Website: bh-photo
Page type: customer-info-address
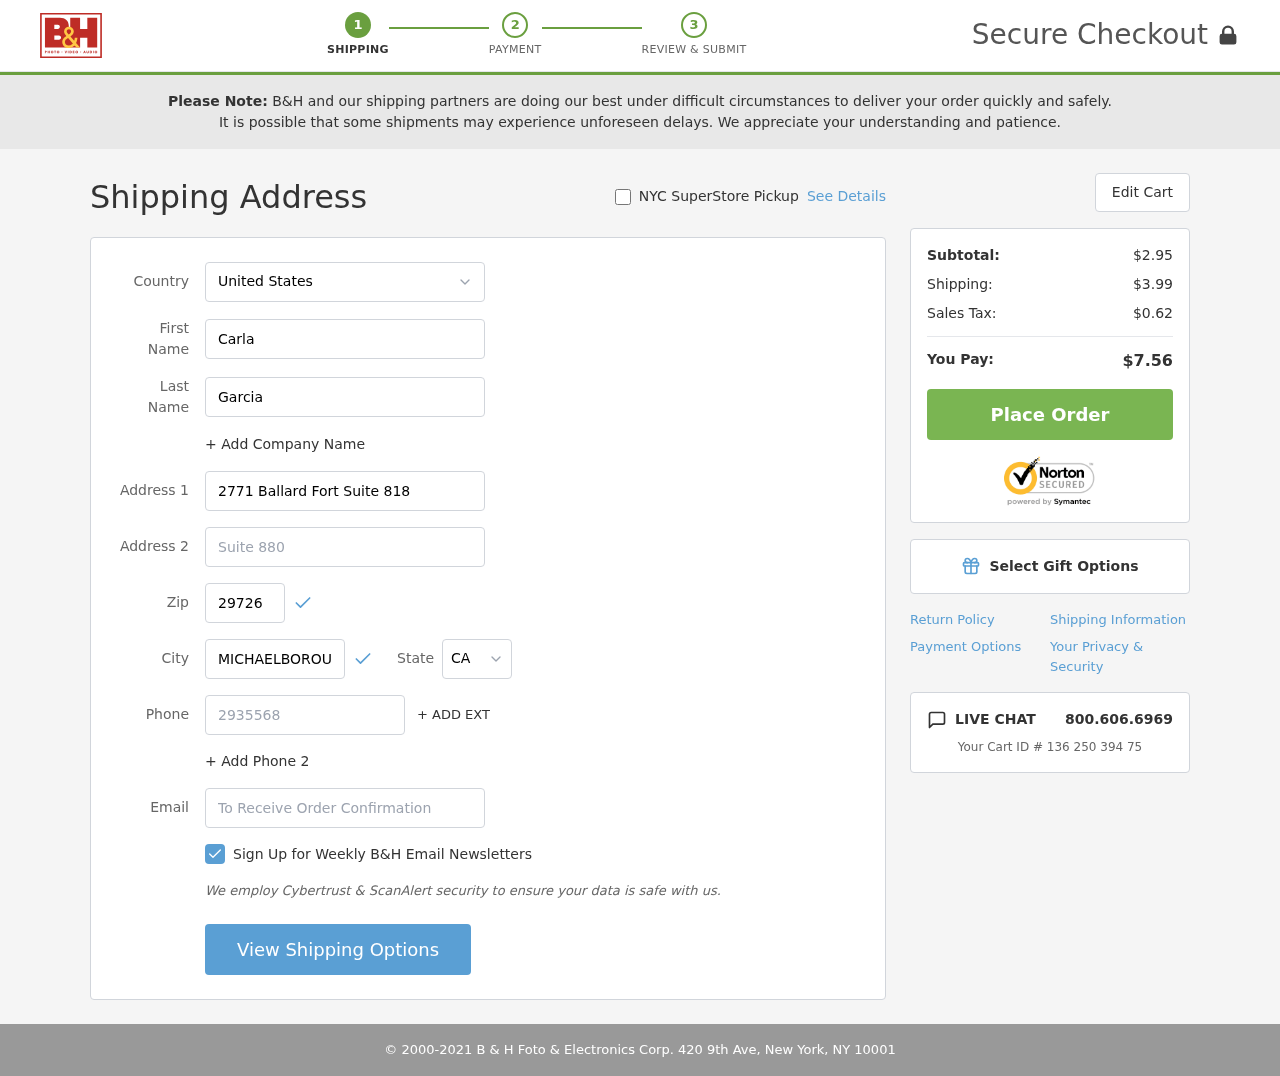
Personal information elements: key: PII_CITY
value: Michaelborough
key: PII_COUNTRY
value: United States
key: PII_EMAIL
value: carla_garcia@hotmail.com
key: PII_FIRSTNAME
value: Carla
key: PII_LASTNAME
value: Garcia
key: PII_PHONE
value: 2935568115
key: PII_POSTCODE
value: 29726
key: PII_STATE_ABBR
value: CA
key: PII_STREET
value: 2771 Ballard Fort Suite 818
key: PII_STREET2
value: Suite 880
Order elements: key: ORDER_SUBTOTAL
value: $2.95
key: ORDER_SHIPPING_COST
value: $3.99
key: ORDER_TAX
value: $0.62
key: ORDER_TOTAL
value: $7.56
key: ORDER_ID
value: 136 250 394 75